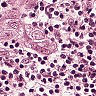
Metastatic tissue present: yes